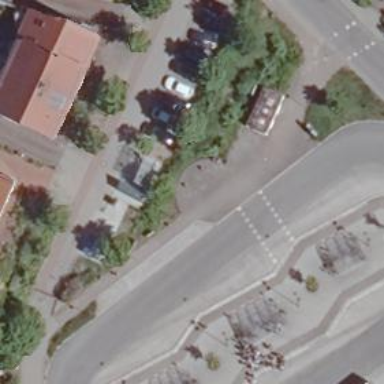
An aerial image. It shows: Public transport stop position.